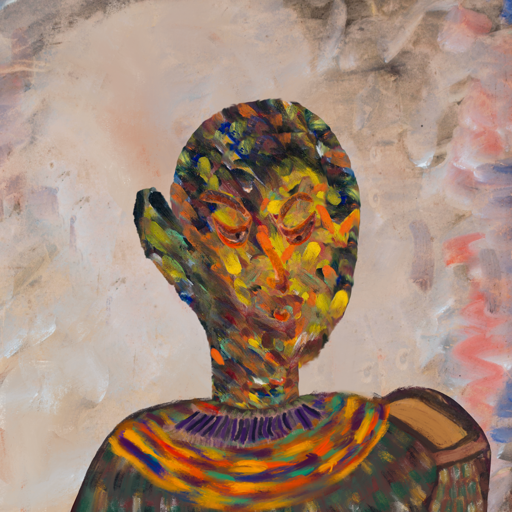
Background: Roy_Bahadur, Head And Neck Side: An_Impression, Face Side: Hypocrite, Bust: After_Raid, Hair Side: Blank, Head Accessory: Blank, Second Necklace: An_Impression_2, Necklace: HillGirl, Baby: Blank